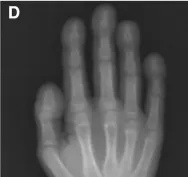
The long bone fragments of the child's hands, feet, and limbs show thickening of the periosteum, osteoporosis, and acro-osteolysis of the phalanges (arrow), swelling knee joint, and enlarged patellar bone with surrounding tissue hyperplasia (A-E).
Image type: radiology (x_ray)